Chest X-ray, PA view. Patient: 73 years old, sex M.
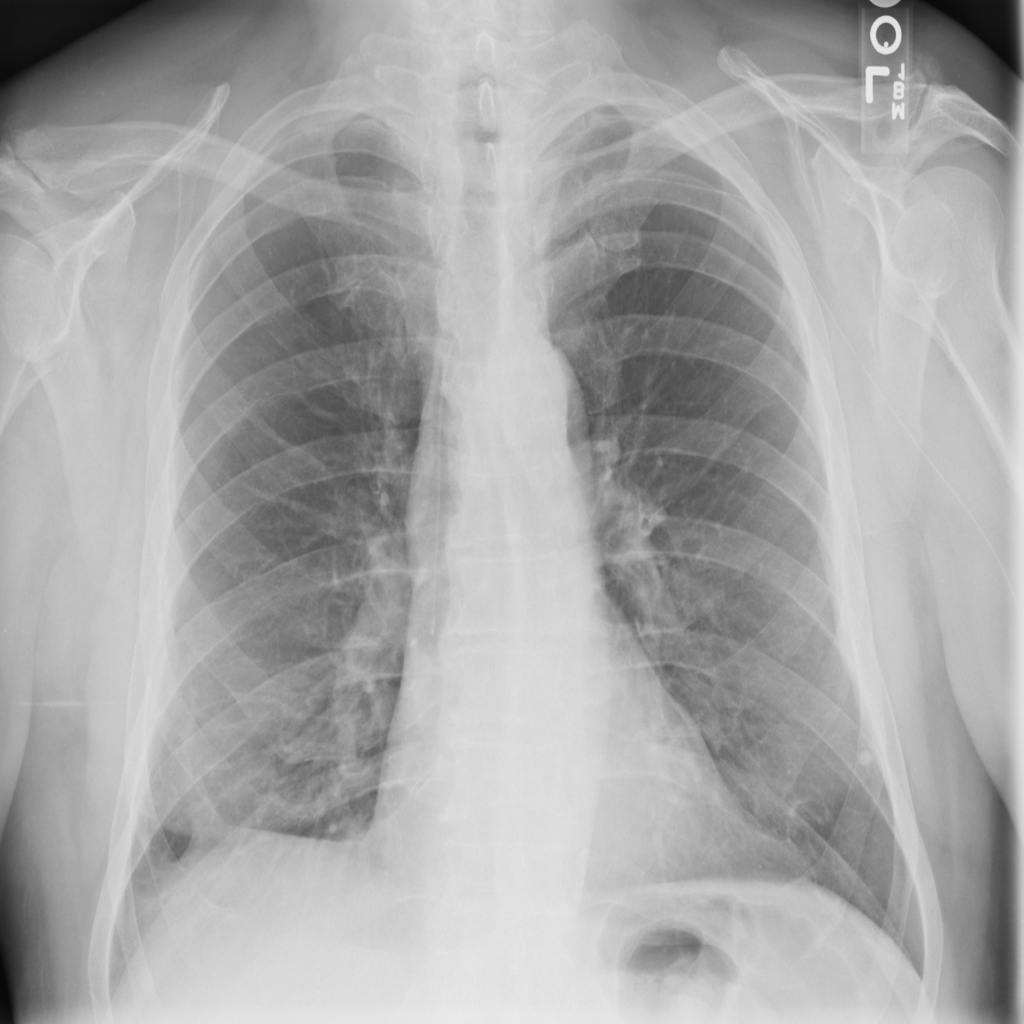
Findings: Emphysema